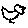
Label: bird